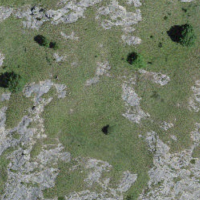
EUNIS habitat code: 48
Species observed at this site:
Saxifraga paniculata
Coenonympha pamphilus
Chorthippus brunneus